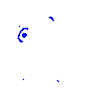
Particle: kaon